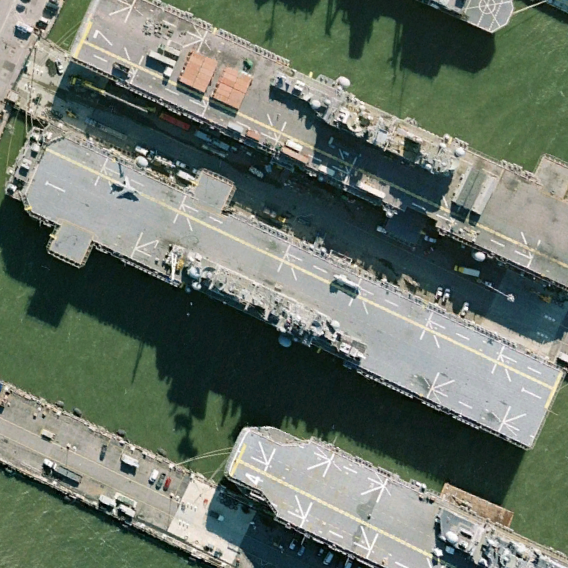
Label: assault